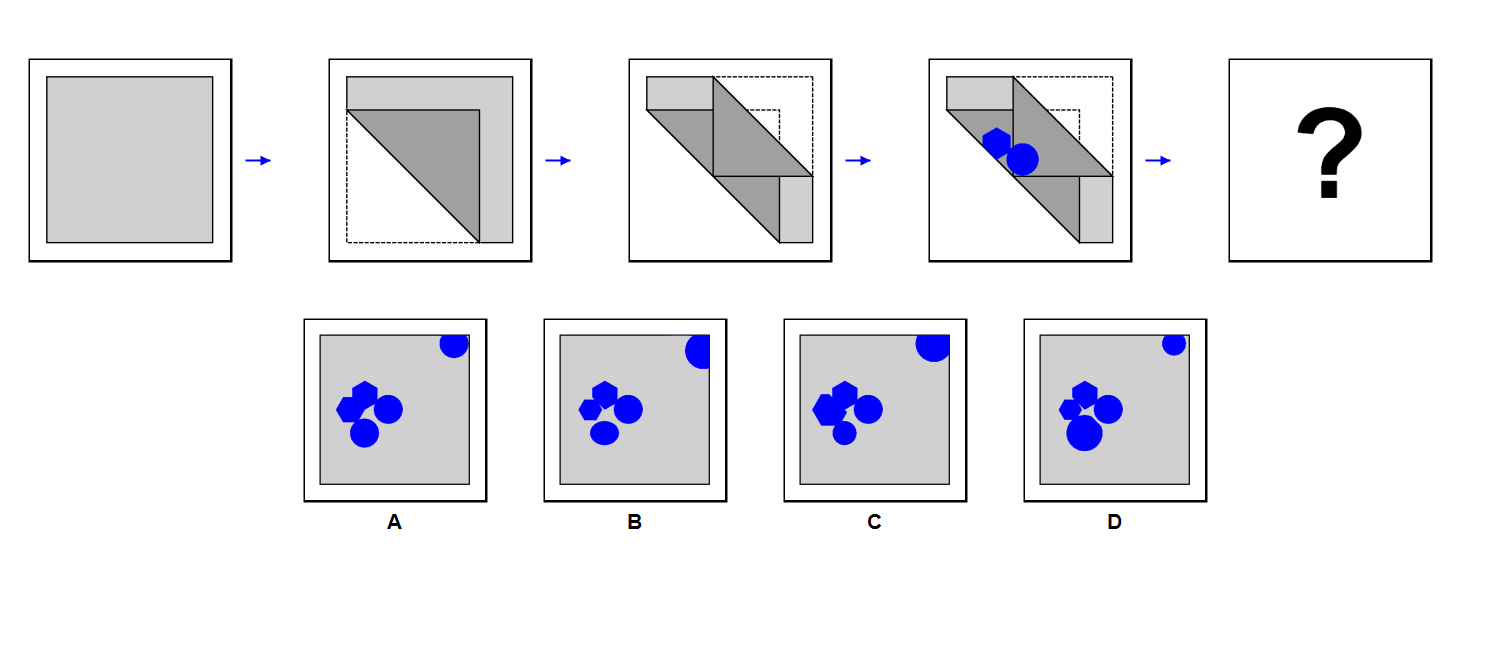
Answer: A